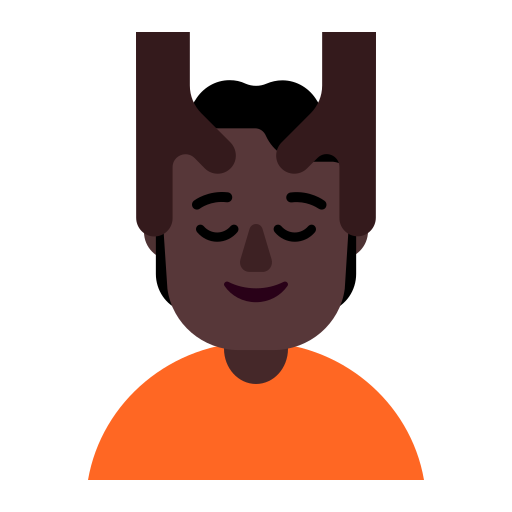
person getting massage flat dark